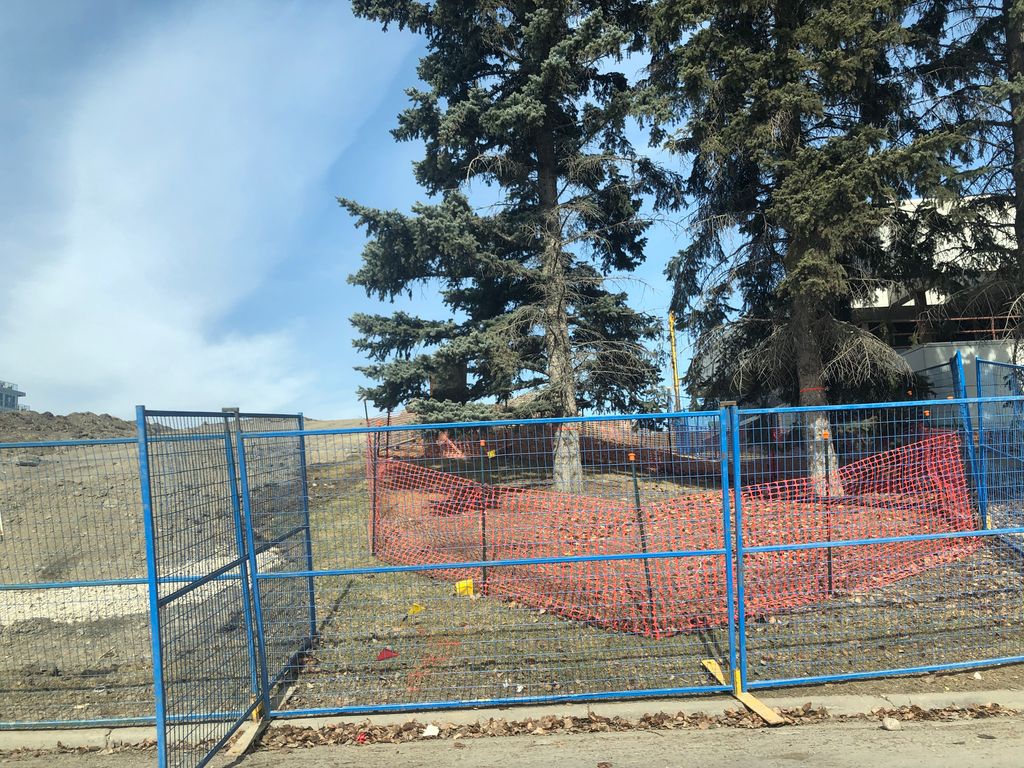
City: calgary